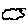
Label: cloud